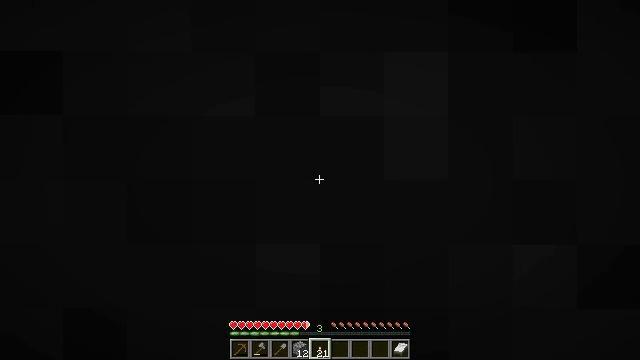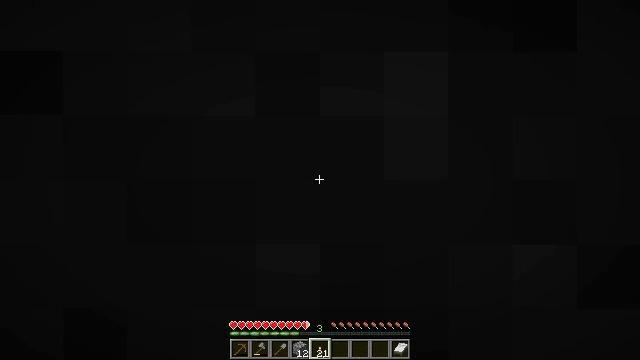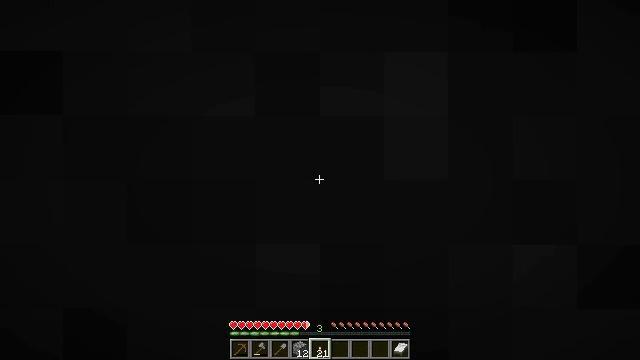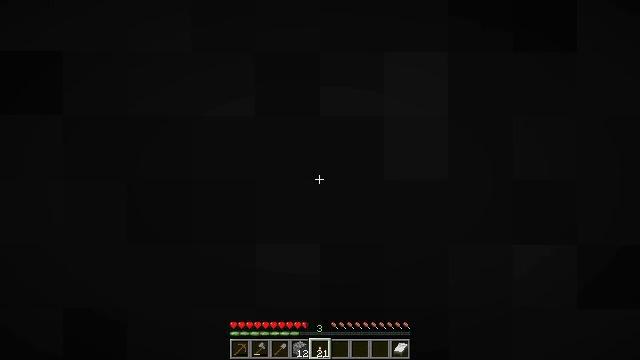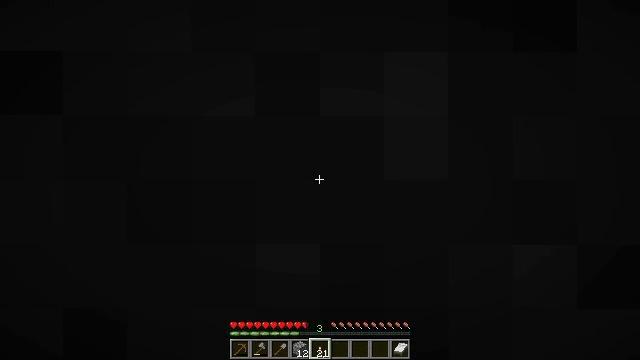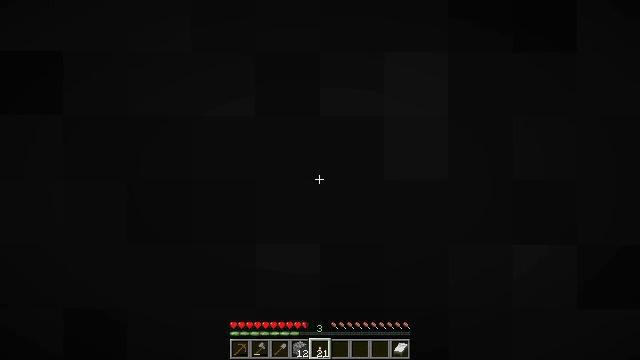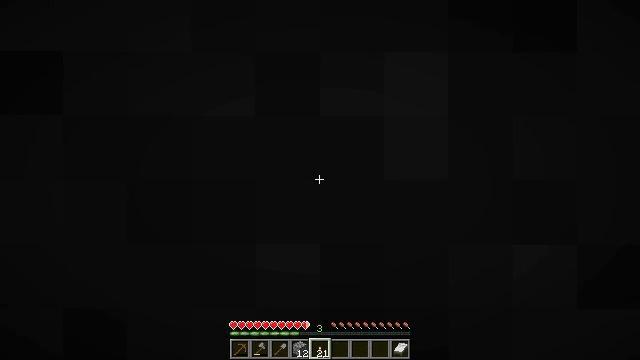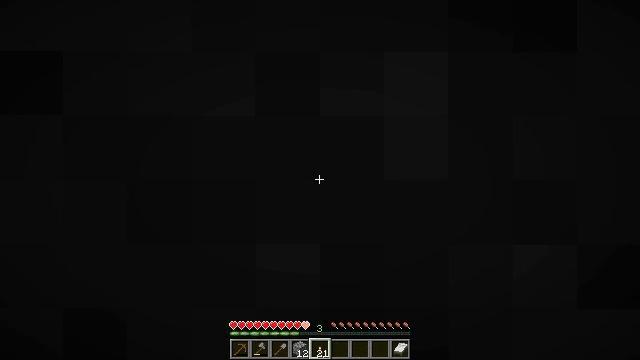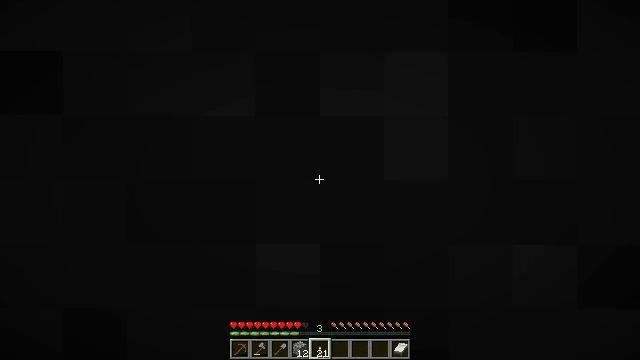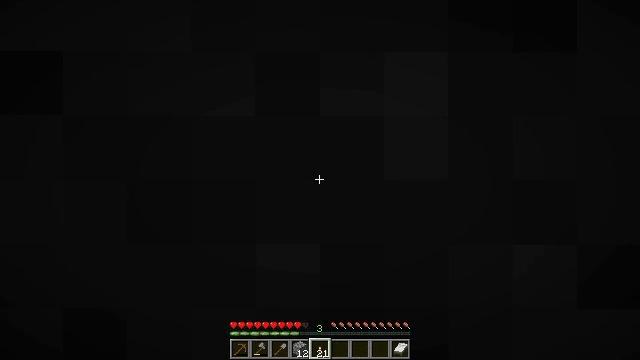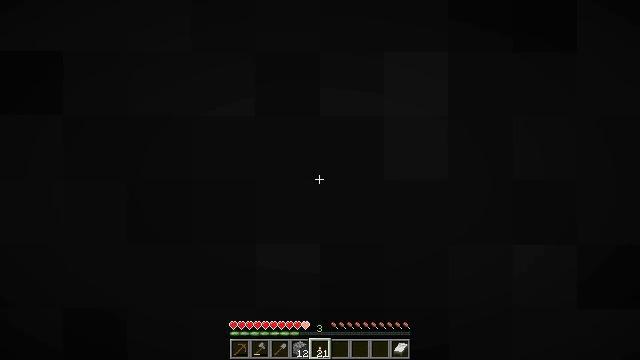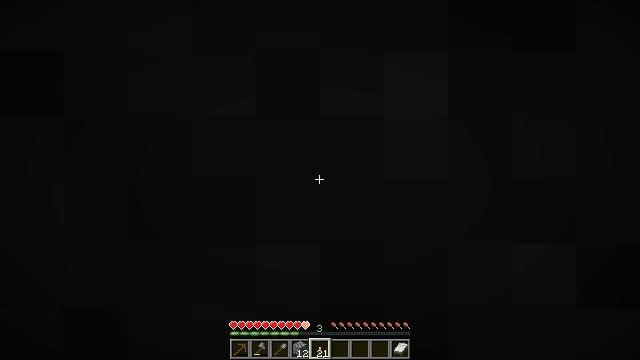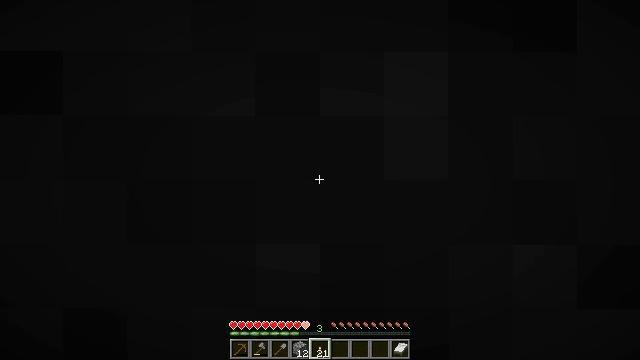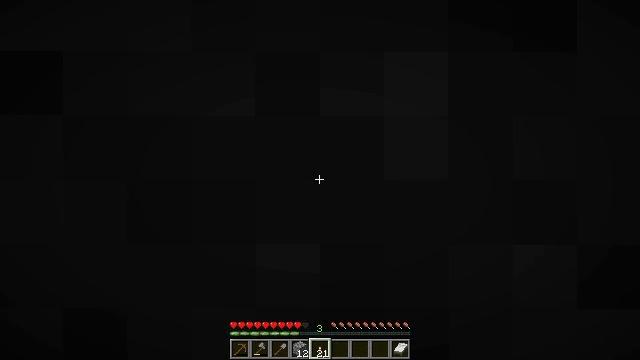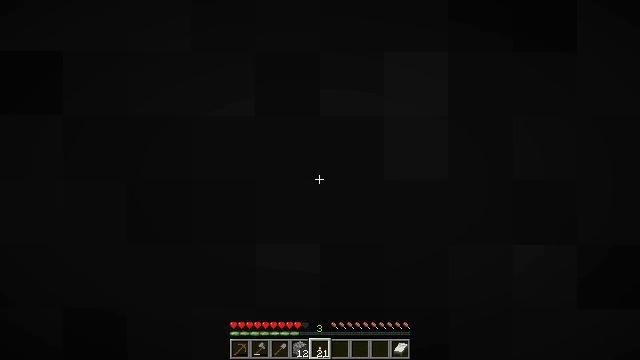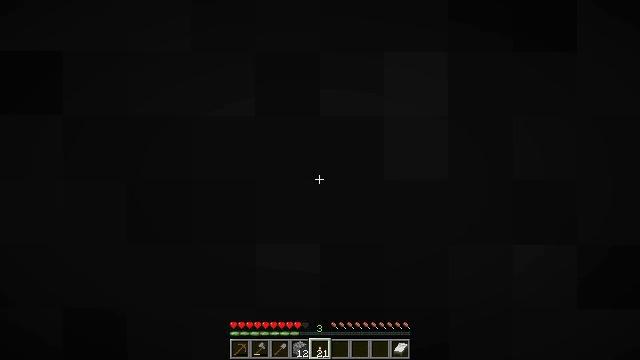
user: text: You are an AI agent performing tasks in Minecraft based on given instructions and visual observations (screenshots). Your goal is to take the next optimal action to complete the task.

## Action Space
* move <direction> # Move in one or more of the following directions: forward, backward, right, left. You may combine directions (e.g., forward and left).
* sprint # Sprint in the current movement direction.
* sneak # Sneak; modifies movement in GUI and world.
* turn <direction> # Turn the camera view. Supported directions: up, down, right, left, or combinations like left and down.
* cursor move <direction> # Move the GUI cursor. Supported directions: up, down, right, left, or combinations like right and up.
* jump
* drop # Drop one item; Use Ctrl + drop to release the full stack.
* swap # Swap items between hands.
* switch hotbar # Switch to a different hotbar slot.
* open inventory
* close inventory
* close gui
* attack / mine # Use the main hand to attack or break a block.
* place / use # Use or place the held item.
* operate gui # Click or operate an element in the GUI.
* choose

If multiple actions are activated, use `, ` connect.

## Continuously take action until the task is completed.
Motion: motion action
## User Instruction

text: Dig through gravel to clear a path.
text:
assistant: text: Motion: move back, turn left
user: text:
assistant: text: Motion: move back, turn left
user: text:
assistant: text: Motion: move back, turn left and down
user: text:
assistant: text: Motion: move back, turn left and down
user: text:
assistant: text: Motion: move back, turn left and down
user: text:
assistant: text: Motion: move back, turn left and down
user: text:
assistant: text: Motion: move back
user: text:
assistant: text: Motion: no_op
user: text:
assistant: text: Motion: no_op
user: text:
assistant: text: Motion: no_op
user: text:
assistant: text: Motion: turn left and up
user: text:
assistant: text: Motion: move forward, turn left and down
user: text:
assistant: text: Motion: move forward, turn left and down, jump
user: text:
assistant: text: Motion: move forward, turn left and down, jump
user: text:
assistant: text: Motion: move forward, turn left and down, jump
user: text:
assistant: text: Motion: move forward, turn left and down, jump
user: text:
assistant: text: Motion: move forward, turn left and down, jump
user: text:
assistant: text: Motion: move forward, turn left and down
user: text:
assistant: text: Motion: move forward, turn left and down
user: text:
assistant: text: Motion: move forward, turn left and down
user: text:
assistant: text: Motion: turn left and down
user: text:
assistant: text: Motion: no_op
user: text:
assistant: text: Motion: no_op
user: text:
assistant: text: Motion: no_op
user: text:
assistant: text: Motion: turn left
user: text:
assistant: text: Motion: turn left and down
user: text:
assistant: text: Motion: turn left and down
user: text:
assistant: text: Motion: turn left and down
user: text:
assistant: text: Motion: no_op
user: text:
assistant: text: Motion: no_op